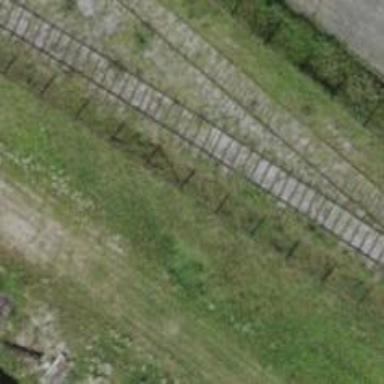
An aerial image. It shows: Railway yard with one track in service.